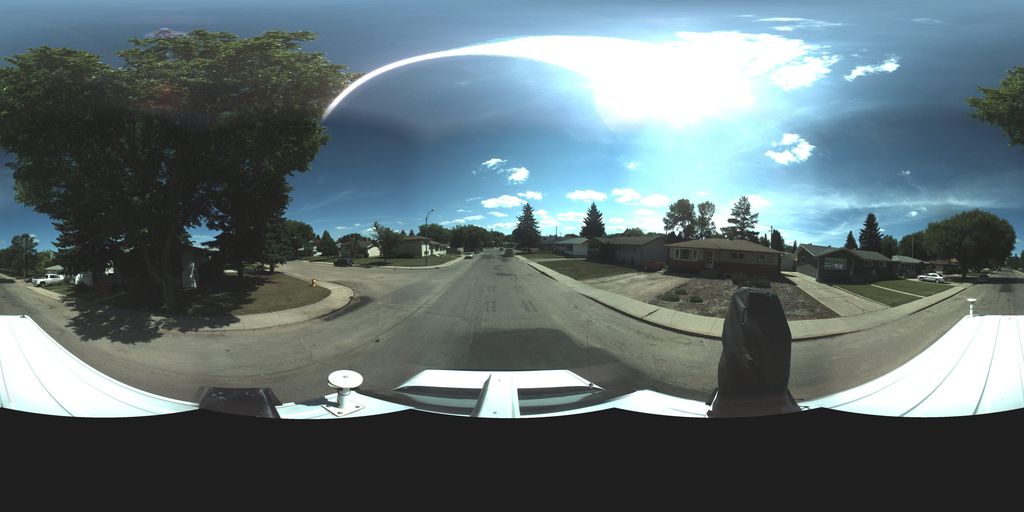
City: saskatoon